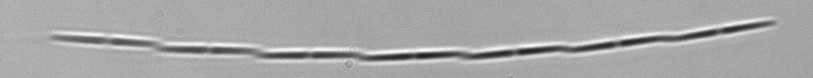
Label: Pseudo-nitzschia